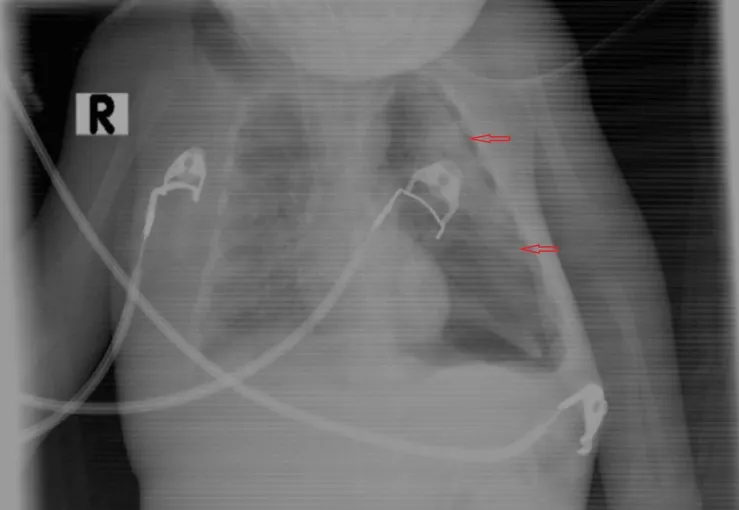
Chest X-rays with the presence of a tension pneumothorax on the left side. This is a chest radiograph indicating the presence of a tension pneumothorax on the left side, characterized by the displacement of mediastinal structures away from the affected side, along with the collapse of the left lung and a significant pressure effect on the thoracic components.
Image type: radiology (x_ray)